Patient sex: M
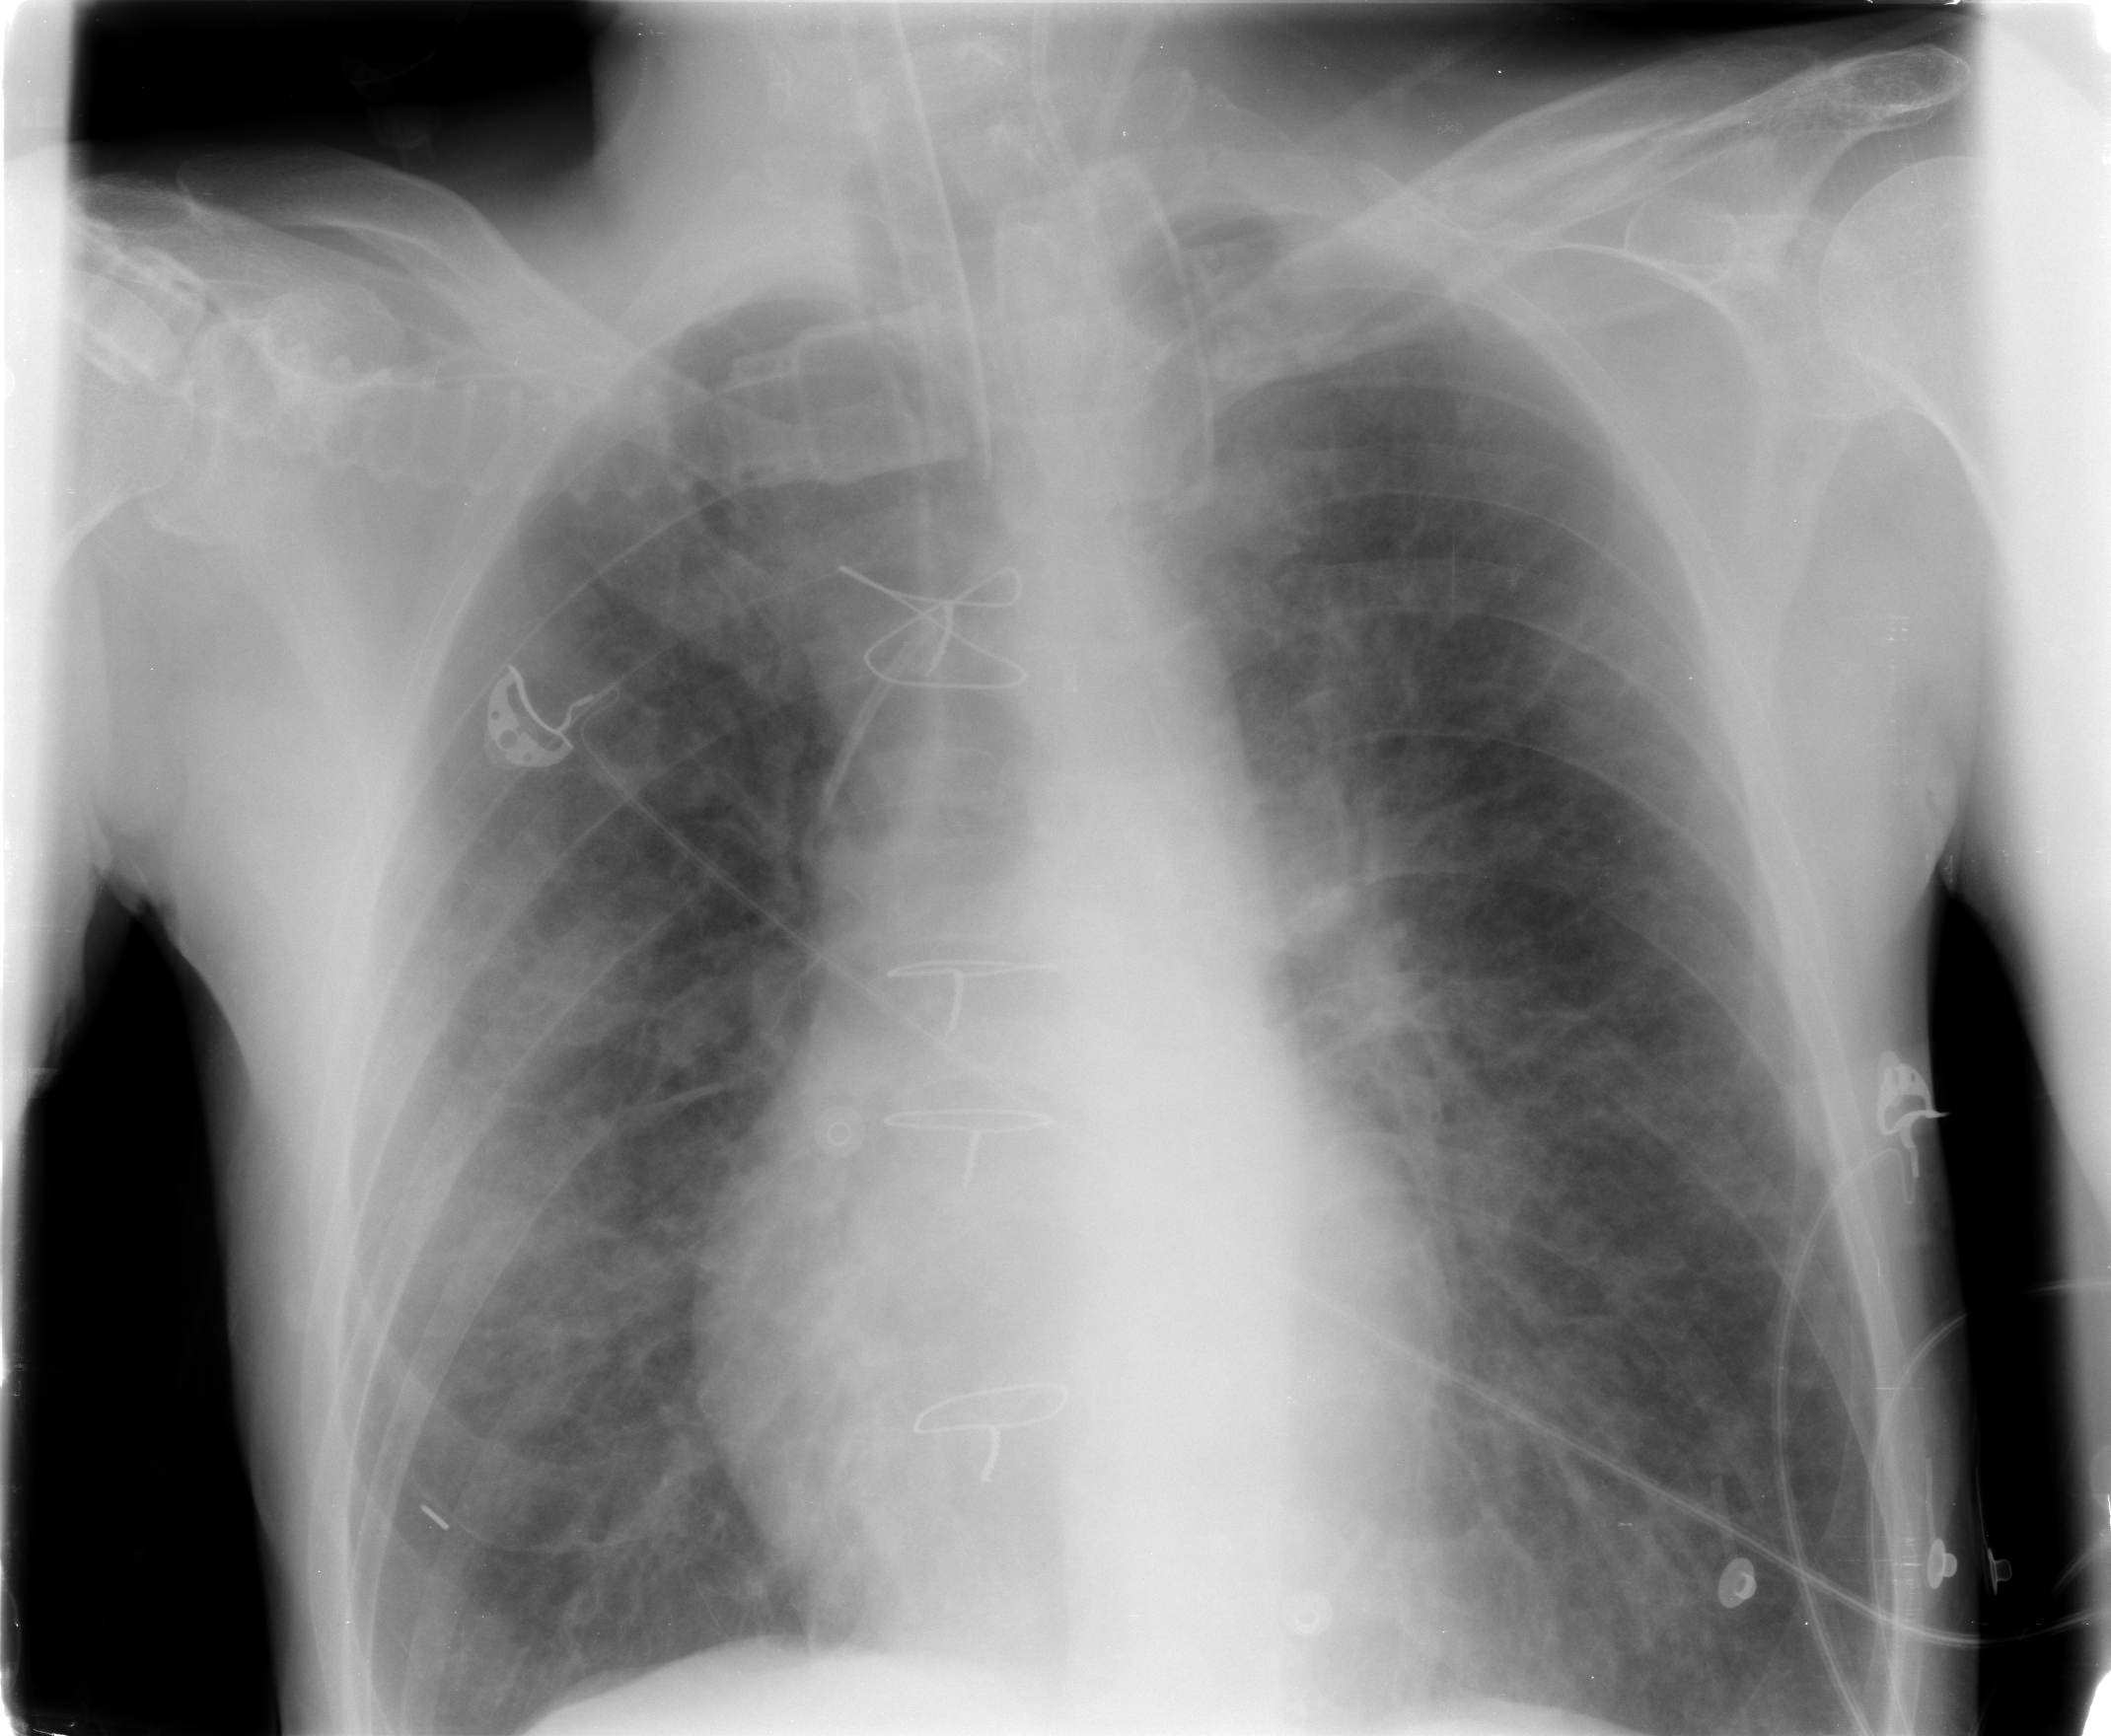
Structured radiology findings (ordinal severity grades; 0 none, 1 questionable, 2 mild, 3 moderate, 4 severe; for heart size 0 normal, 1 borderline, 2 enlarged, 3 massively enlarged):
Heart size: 0
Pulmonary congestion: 2
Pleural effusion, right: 0
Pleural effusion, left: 0
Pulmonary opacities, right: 0
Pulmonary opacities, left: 0
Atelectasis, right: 0
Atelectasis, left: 0